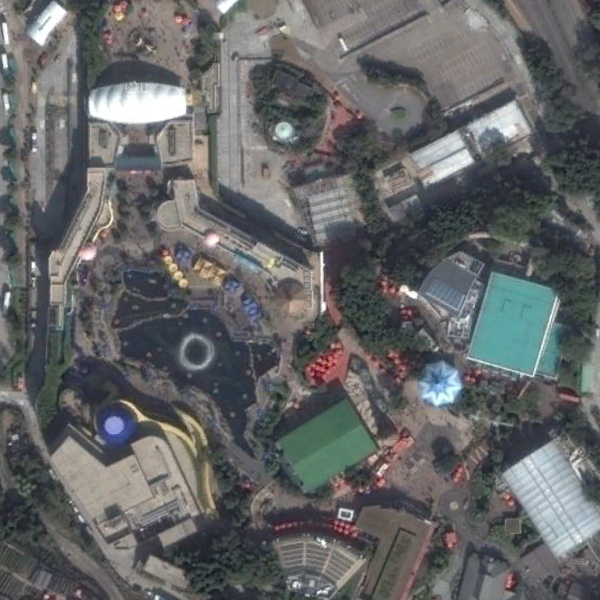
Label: Park